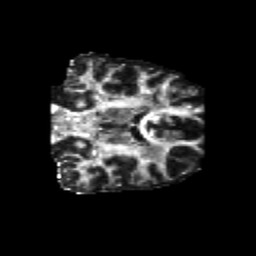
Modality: FA
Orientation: coronal
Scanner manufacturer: siemens
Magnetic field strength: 3 T
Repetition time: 6.8 s
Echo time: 0.093 s